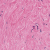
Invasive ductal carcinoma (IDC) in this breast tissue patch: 0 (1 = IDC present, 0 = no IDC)